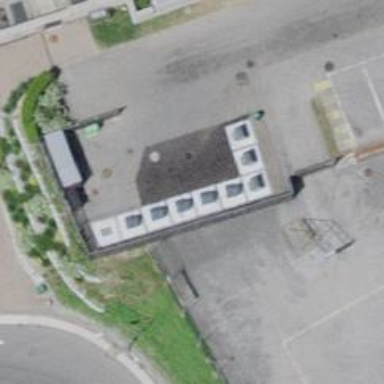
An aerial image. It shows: Recycling container in the area designated for recycling.